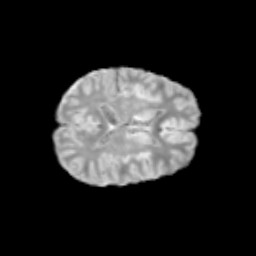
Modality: T2w
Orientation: axial
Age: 12
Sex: female
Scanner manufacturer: siemens
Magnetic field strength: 3 T
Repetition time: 3.8 s
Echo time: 0.07 s